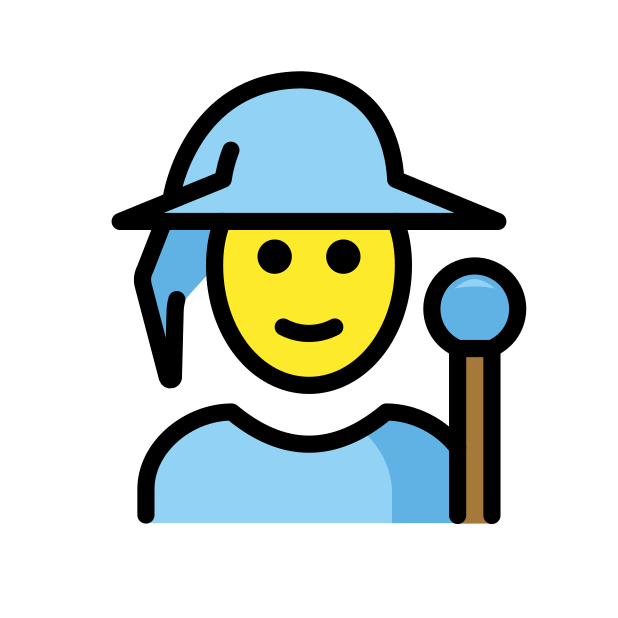
Emoji: 🧙
Name: mage
Unicode: 0x1f9d9